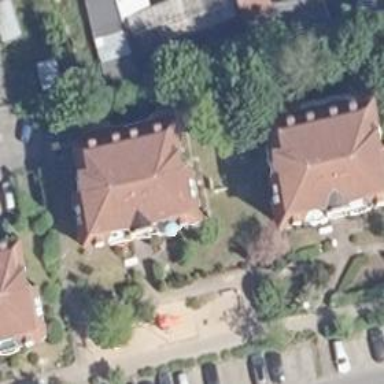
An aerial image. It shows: Apartments building with mansard roof.